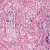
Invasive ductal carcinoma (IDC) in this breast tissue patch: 1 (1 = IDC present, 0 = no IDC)